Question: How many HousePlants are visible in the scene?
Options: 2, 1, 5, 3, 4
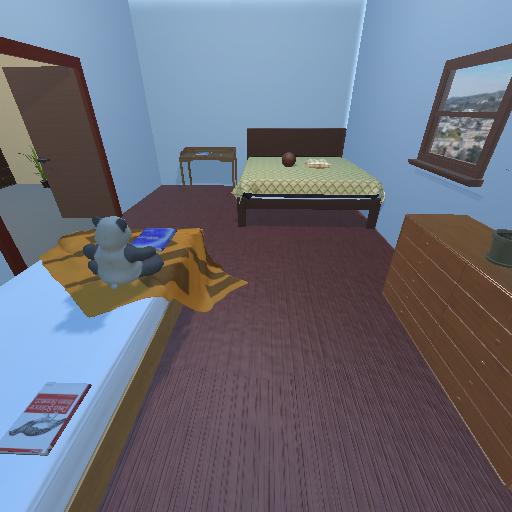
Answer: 2